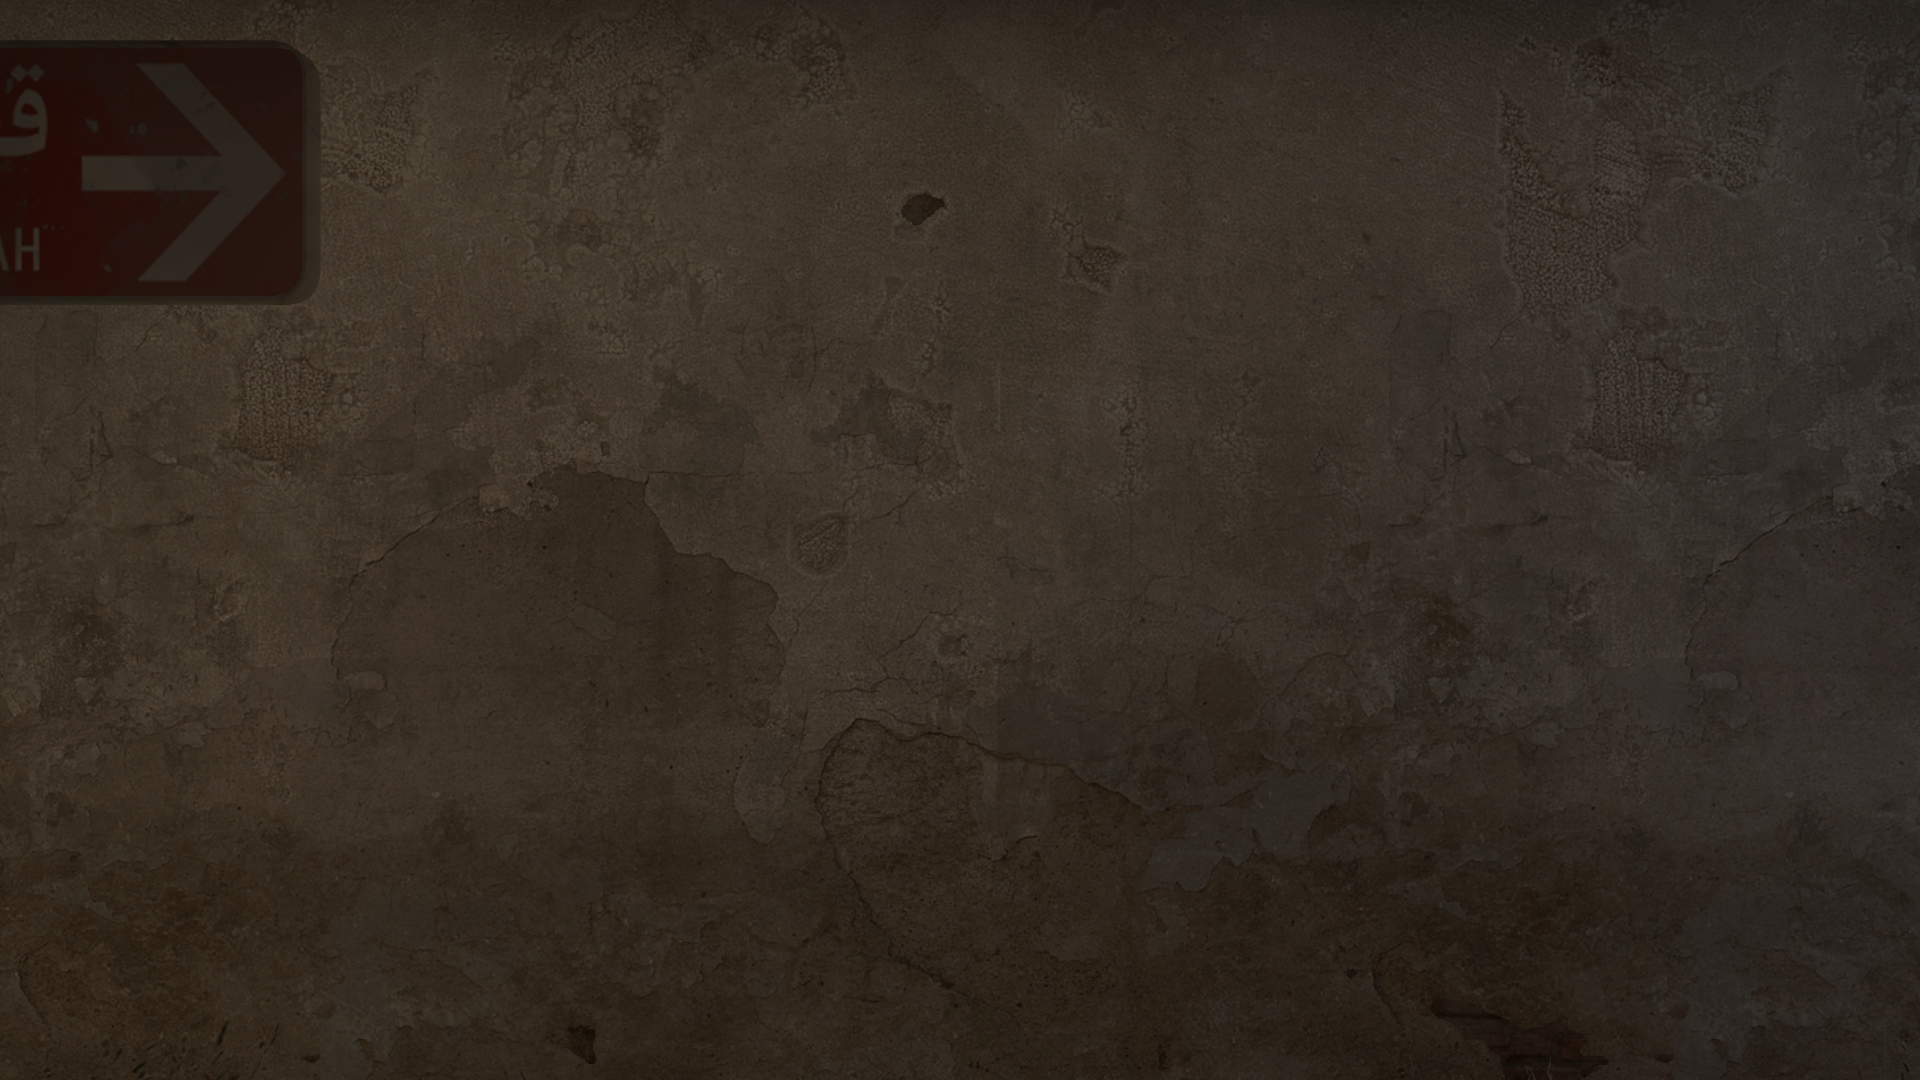
Map: de_dust2